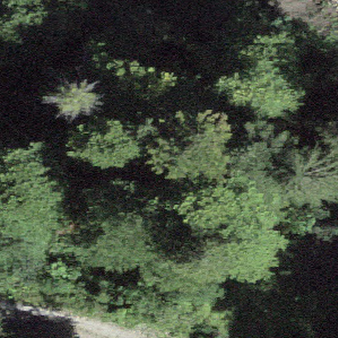
Label: other